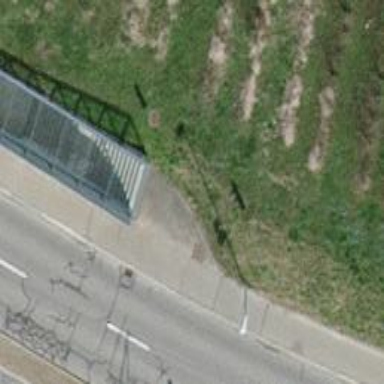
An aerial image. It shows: Tunnel with steps along the road.